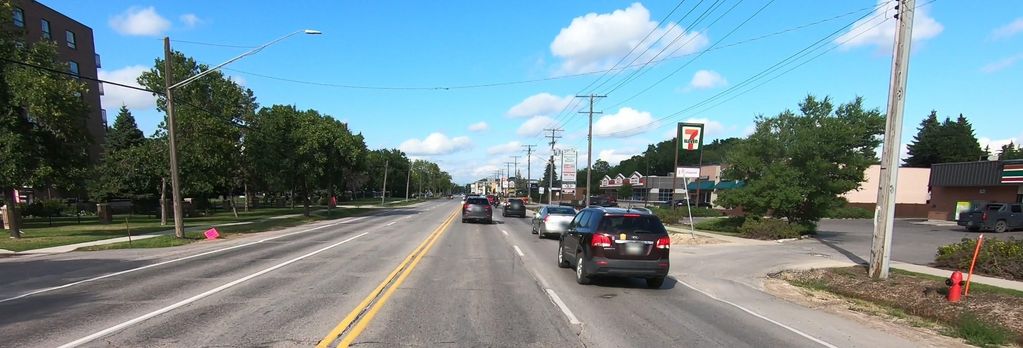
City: winnipeg